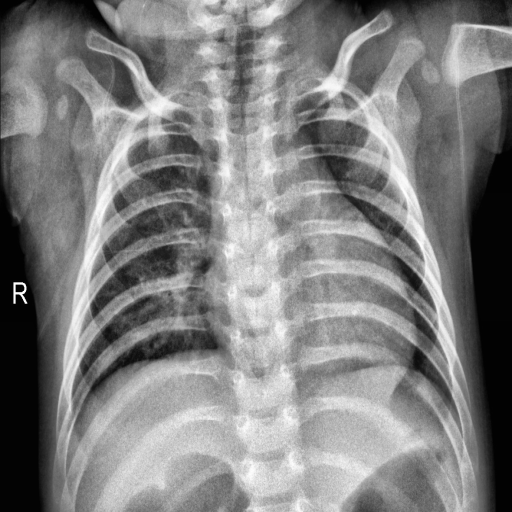
Finding: NORMAL